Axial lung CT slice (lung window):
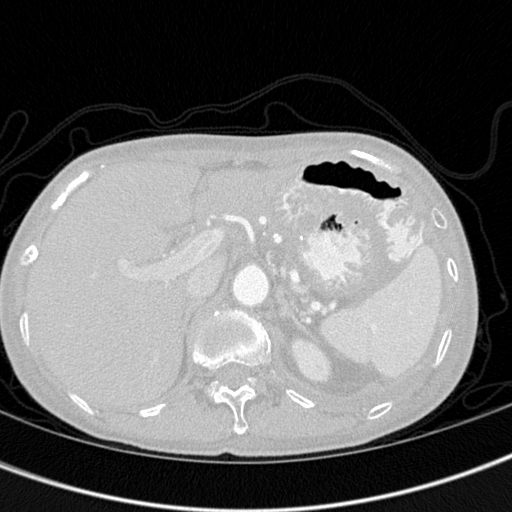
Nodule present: no